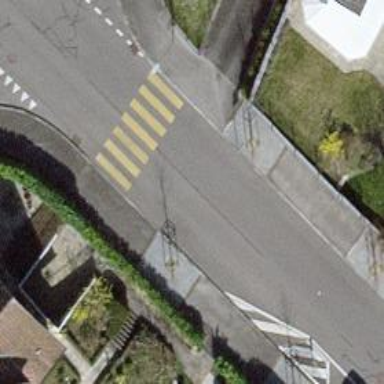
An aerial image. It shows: Marked crossing on the road.